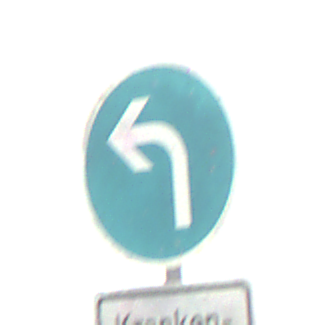
Verkehrszeichen: VorgeschriebeneFahrtrichtungLinks
Zusatzzeichen unten: BesondereFahrzeugeUndTransportgueter4
Umgebung: Outdoor, RoadRail
Tageszeit: Midday
Wetter: PartlyCloudy
Licht: Natural
Jahreszeit: NotSpecified
Kontrast: HighContrast